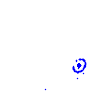
Particle: electron